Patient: sex M, age 75
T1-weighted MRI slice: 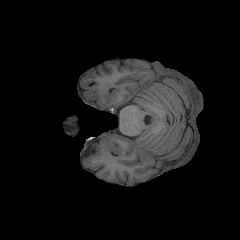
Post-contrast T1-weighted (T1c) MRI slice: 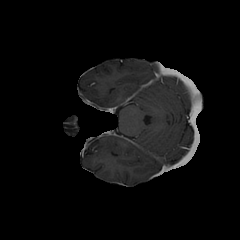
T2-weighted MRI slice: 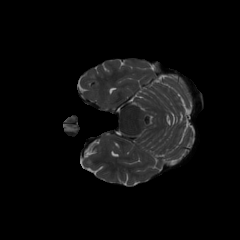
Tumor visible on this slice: no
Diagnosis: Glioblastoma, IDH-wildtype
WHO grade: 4